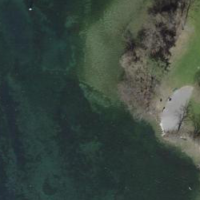
EUNIS habitat code: 14
Species observed at this site:
Phoenicurus ochruros
Podiceps grisegena